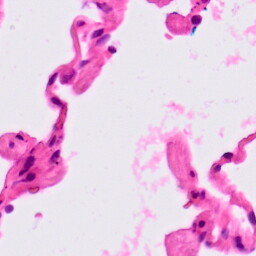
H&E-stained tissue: Lung